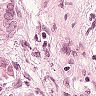
Metastatic tissue present: yes